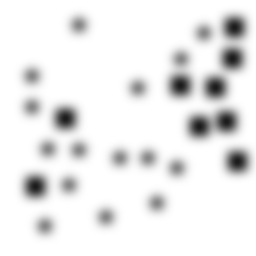
Squares: 9
Triangles: 0
Stars: 15
Total shapes: 24